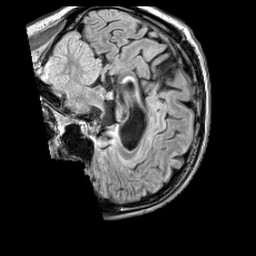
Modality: FLAIR
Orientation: sagittal
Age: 40
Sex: male
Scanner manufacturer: siemens
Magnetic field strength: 3 T
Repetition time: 5 s
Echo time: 0.387 s